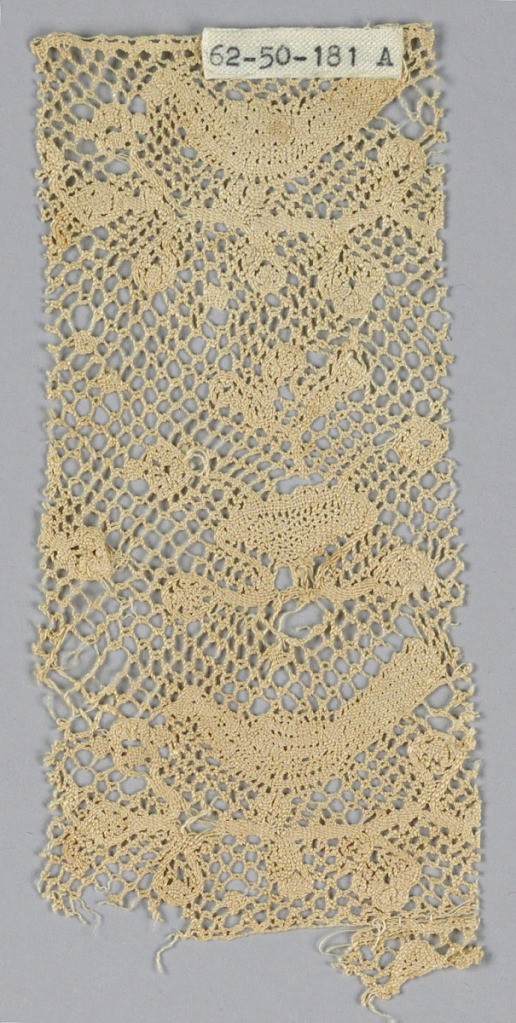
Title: Fragments
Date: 18th century
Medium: linen Technique: bobbin lace made in Lille style but without heavy outlining thread
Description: Densely worked fragments in a provincial Lille-style design.